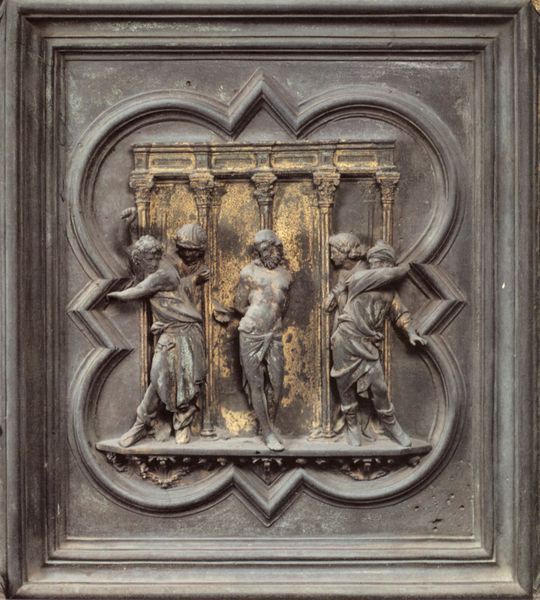
Titel: Nordtür
Künstler: Lorenzo Ghiberti
Standort: Florenz, Baptisterium (EU - I - Toskana)
Schlagwörter: gelb, menschen, bewegung, säulen, bart, stein, fünf, haare, tücher, relief, detail, christus, geisselung, bronzetür